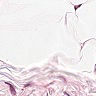
Metastatic tissue present: no